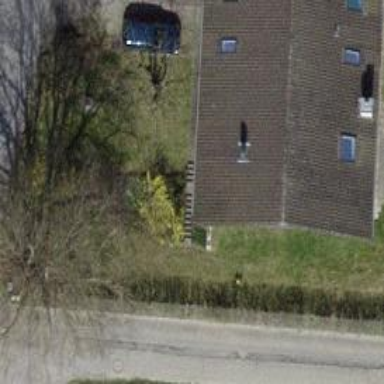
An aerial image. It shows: Detached building.